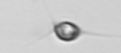
Label: Acanthoica_quattrospina